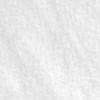
Label: no_change